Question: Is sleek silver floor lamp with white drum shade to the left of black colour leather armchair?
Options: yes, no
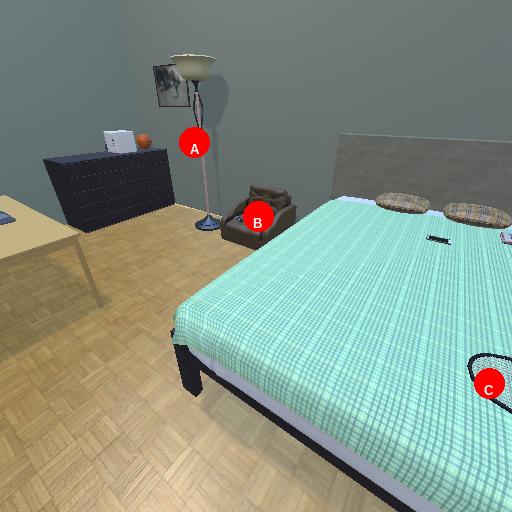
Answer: yes